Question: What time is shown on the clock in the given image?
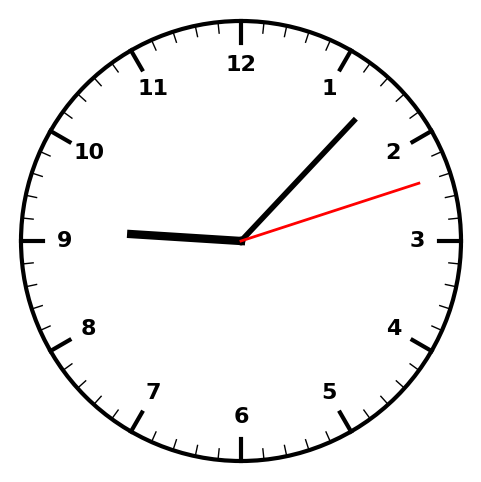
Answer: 09:07:12